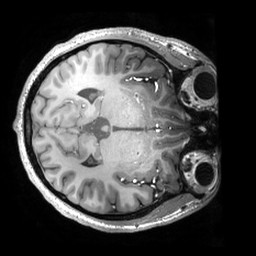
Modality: T1w
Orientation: axial
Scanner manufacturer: philips
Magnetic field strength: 7 T
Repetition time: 0.008 s
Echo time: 0.001974 s